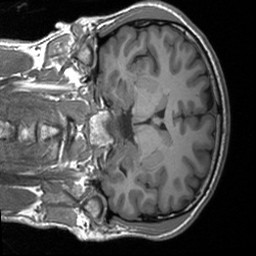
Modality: T1w
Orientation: coronal
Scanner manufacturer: siemens
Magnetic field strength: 3 T
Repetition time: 1.9 s
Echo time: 0.00226 s